Field crop: maize
Growth stage: 2
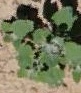
Species: chenopodium